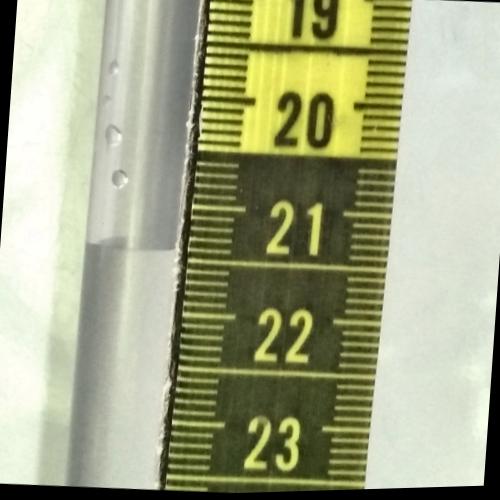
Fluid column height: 21.4 cm